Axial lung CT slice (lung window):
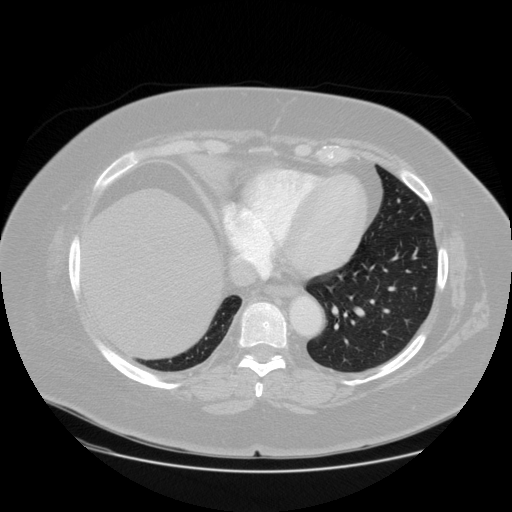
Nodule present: no